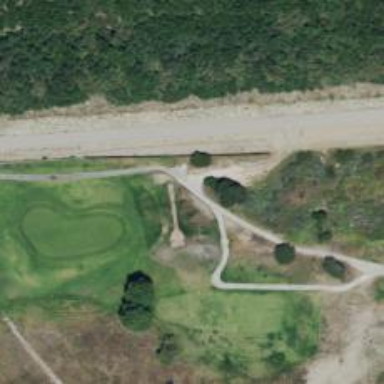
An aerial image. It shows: Path for golf carts.